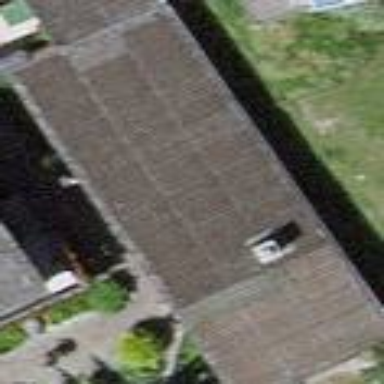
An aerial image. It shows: Shed.